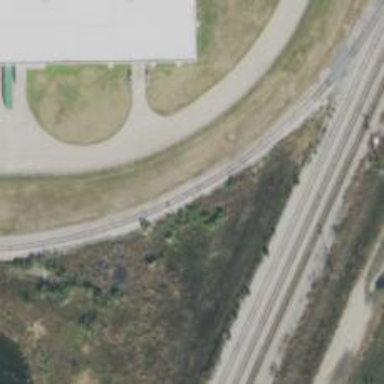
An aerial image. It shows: Railway spur service.